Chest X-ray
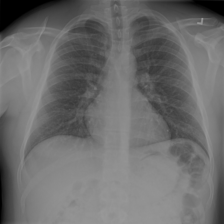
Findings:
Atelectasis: negative
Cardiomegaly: negative
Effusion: negative
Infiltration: negative
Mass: negative
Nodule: negative
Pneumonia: negative
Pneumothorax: negative
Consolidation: negative
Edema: negative
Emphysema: negative
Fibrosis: negative
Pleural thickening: negative
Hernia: negative